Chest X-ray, PA view. Patient: 65 years old, sex M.
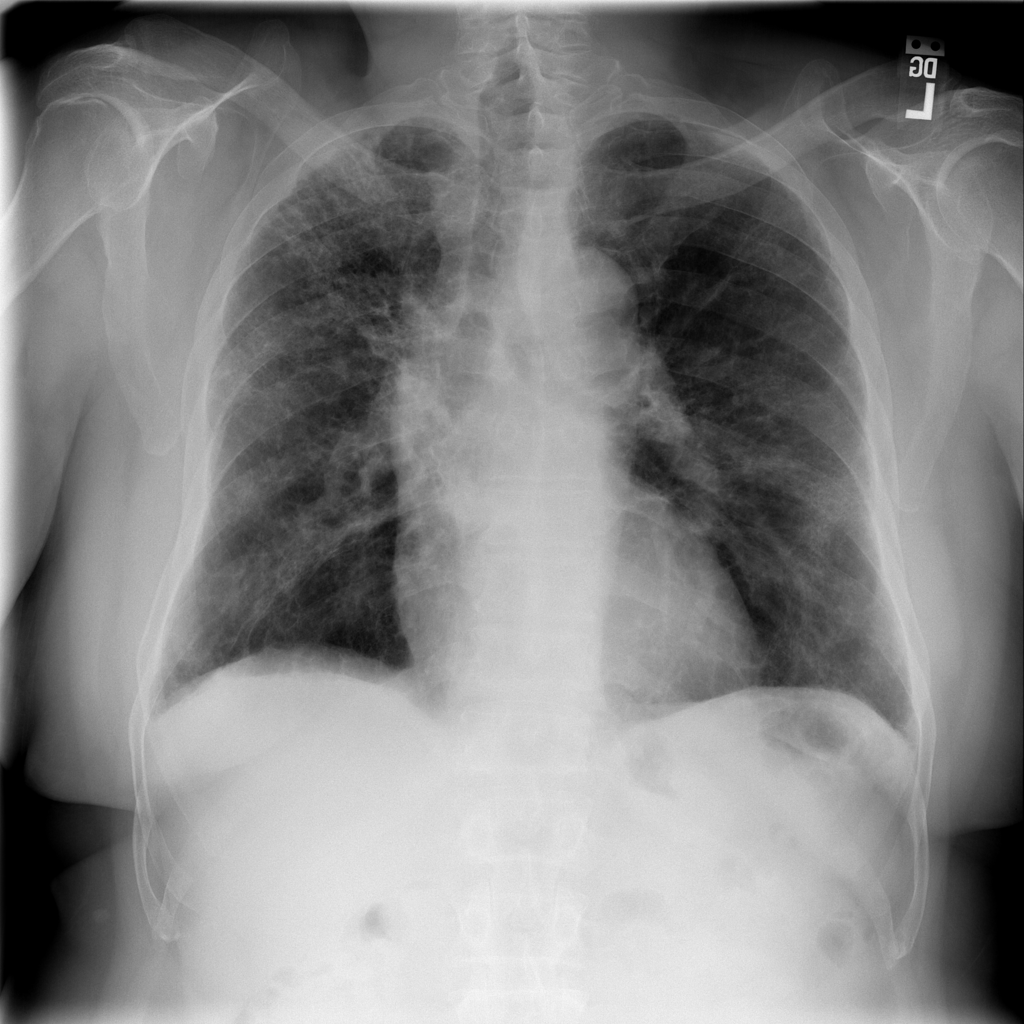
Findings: Fibrosis, Infiltration